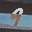
Label: 9